Question: I want to have my bootstrap checkbox labels UNDER their checkboxes, looking like this:

My current code is this:
'''
<div class="well container-fluid text-center">
<img src="dummy.png" class="img-circle img-responsive" />
</br>
<lable for="check">Lable</lable>
</br>
</br>
<input type="checkbox" id="check">
</div>
'''
...but this doesn't seem very elegant. Is there a better way?
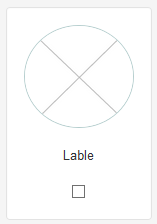
Answer: I can't vouch for this being the most elegant or proper solution, but it is much better than using line breaks in your code. Check out the <URL>
'''
<div class="container">
<input type="checkbox">
<div class="row">
<label>Label</label>
</div>
'''
Simply place your checkbox, then put the label in a new row.